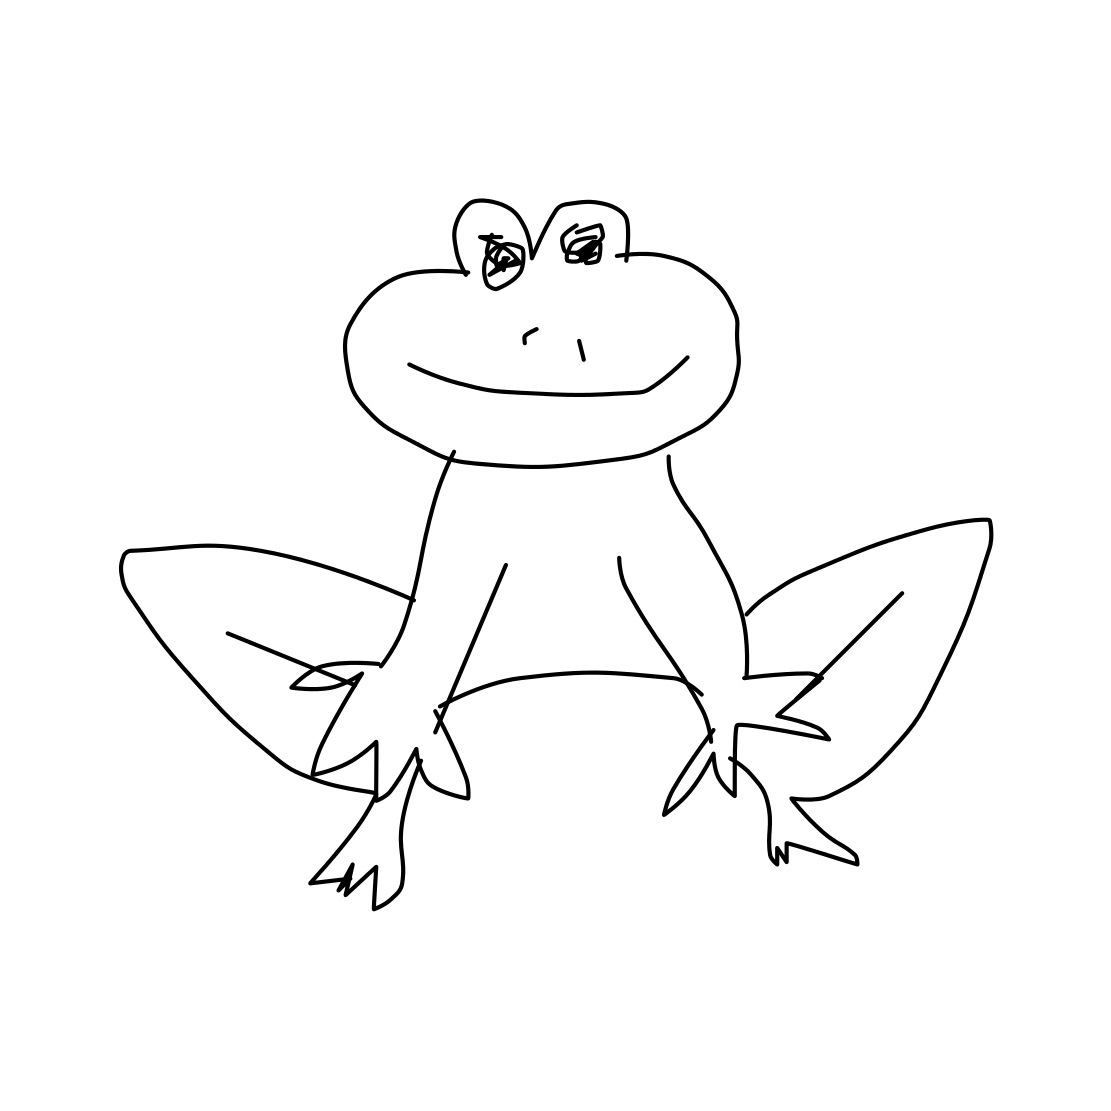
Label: frog